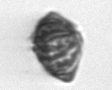
Label: Kryptoperidinium_triquetrum